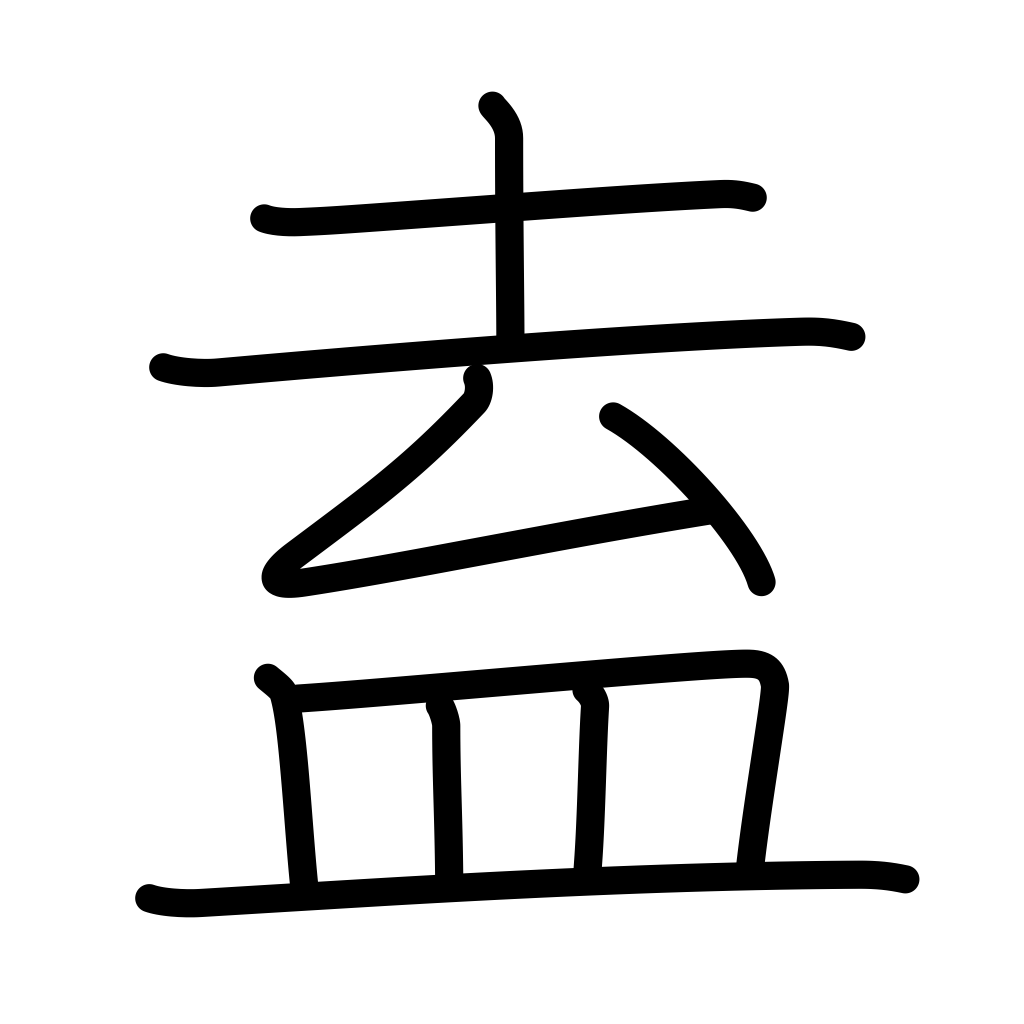
Meaning: come together, congregate, meet, cover